Question: i have this result of sql:
SQL:
'''
+-name-+---count---+
+ cat + 5 +
+ dog + 6 +
+------------------+
'''
count of cat is 5 and count of dog is 6.
i want to create table with auto rowspan from this result
in this code rowspan must be get count of cat and get count of dog
HTML:
'''
<table>
<th>NAME</th>
<th>COUNT</th>
WHILE ($sql=mysql_fetch_array($result))
{
<tr>
<td rowspan='$sql['cnt']'> $sql['name']; </td>
<td> $cnt++; </td>
<tr>
$cnt++;
}
</table>
'''

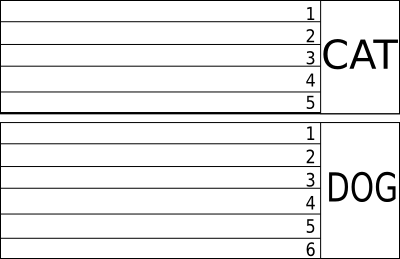
Answer: Your code and images do not match, as they are reversed. Also, you are mixing php code with html.
try something like-
'''
WHILE ($sql=mysql_fetch_array($result))
{
echo '<tr>';
echo '<td rowspan="'.$sql['count'].'" valign="center">'.$sql['name'].'</td>';
for($i=1;$i<=$sql['count'];$i++){
echo '<td>'.$i.'</td>';}
echo '<tr>';
}
'''